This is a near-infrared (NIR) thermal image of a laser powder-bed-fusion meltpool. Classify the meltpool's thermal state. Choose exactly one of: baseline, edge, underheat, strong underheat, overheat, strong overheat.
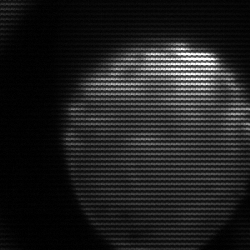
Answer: edge